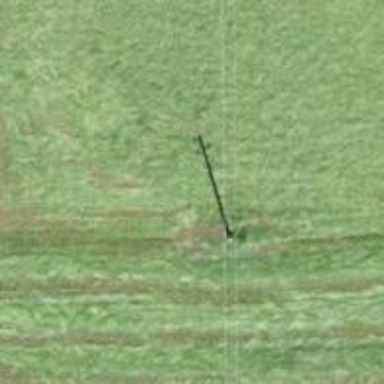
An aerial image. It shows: Power pole.